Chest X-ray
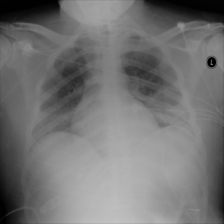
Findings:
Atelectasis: negative
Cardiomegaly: negative
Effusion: negative
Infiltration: positive
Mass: negative
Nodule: negative
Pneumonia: negative
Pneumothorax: negative
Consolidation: negative
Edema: negative
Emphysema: negative
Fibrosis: negative
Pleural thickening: negative
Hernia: negative